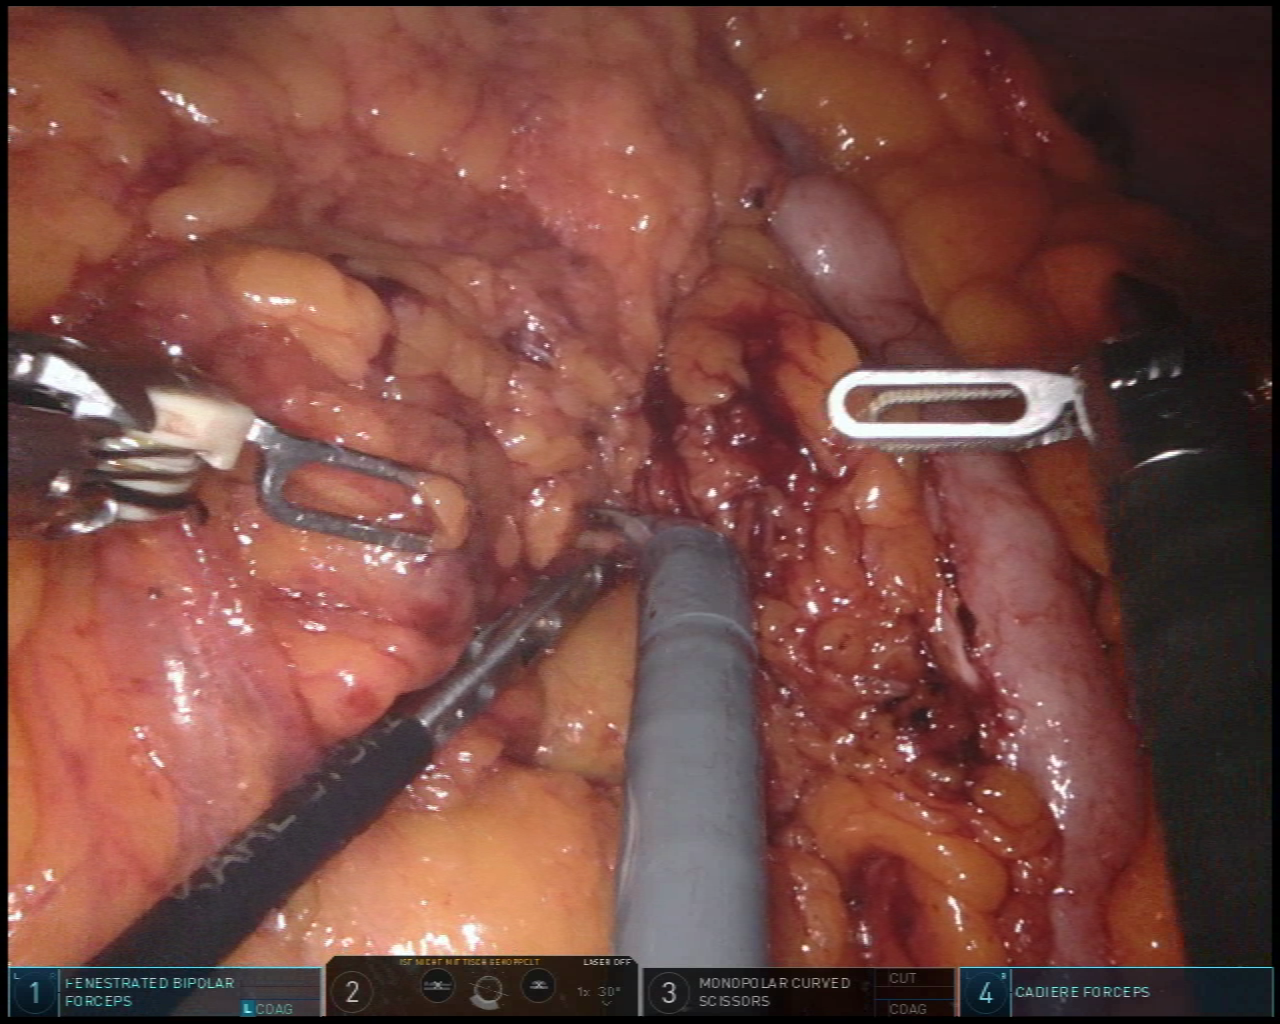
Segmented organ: colon
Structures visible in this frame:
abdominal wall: yes
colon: yes
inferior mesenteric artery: no
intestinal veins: no
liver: no
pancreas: no
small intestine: no
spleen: no
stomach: no
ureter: no
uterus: no
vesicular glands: no